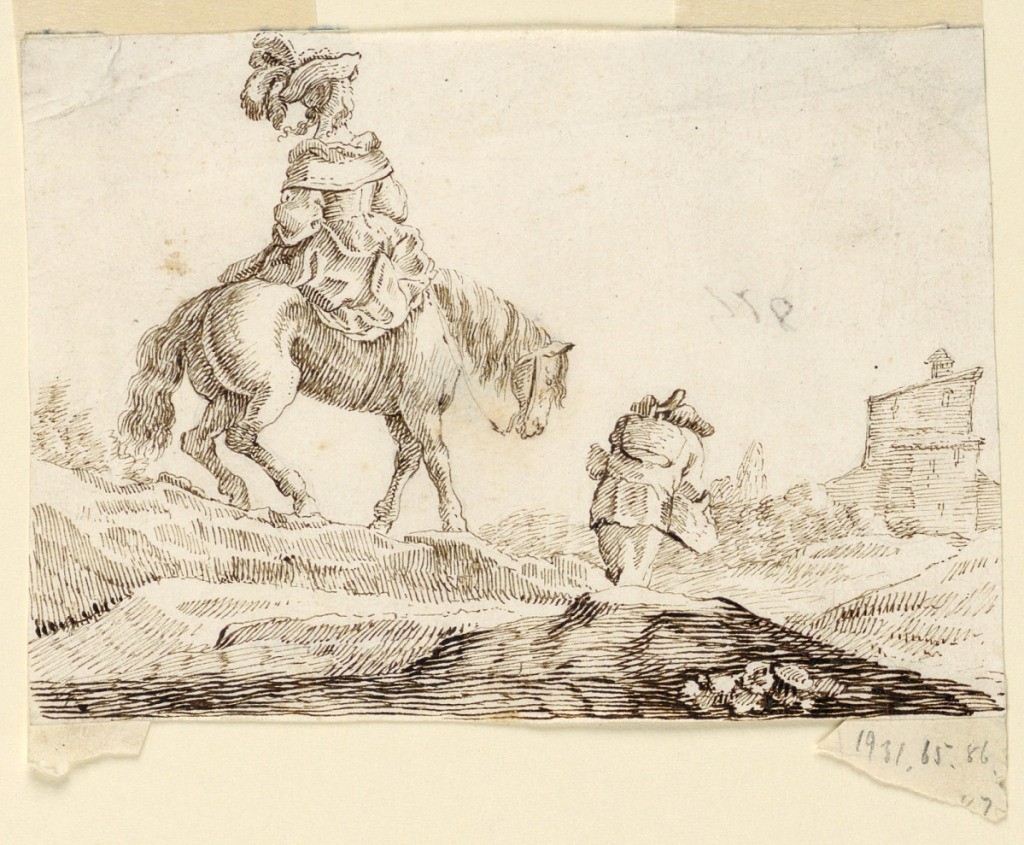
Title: In the Country
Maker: Nicolaes Berchem, Dutch, 1620–1683
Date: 1640–1660
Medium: Black chalk, pen and ink on paper
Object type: Drawing
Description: A lady is shown from the back riding upon a horse and directed toward right, toward a villa. She is preceded by a man carrying baskets. Hilly country.